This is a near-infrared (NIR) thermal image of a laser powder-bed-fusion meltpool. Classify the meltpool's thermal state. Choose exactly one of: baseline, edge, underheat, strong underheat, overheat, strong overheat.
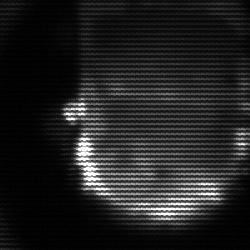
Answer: baseline